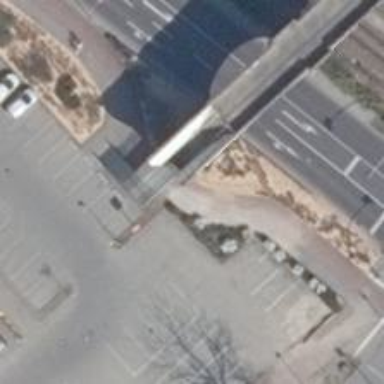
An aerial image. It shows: Abandoned railway footway with asphalt surface on arch bridge.